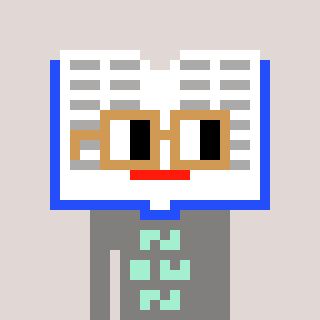
a pixel art character with square brown glasses, a dictionary-shaped head and a bluegrey-colored body on a warm background